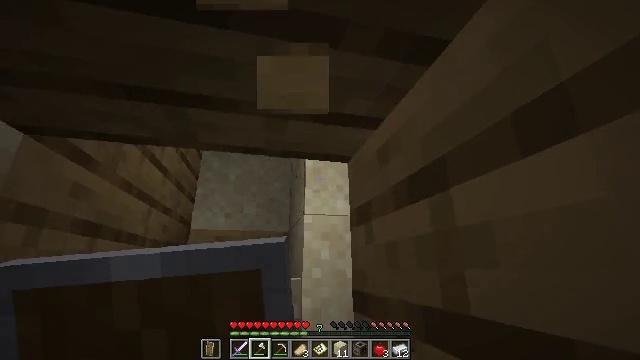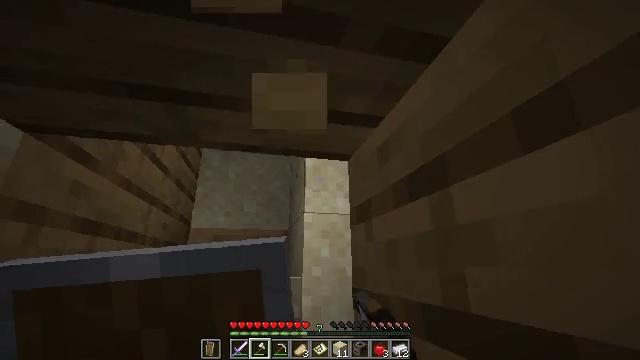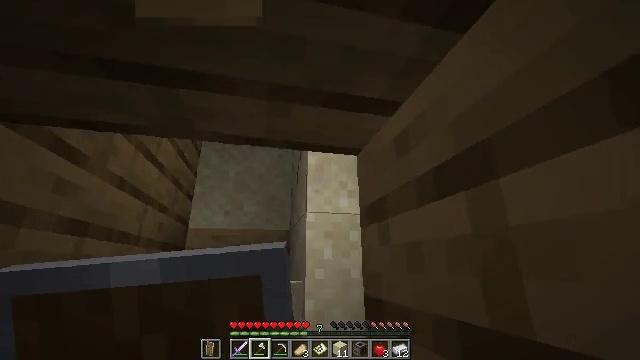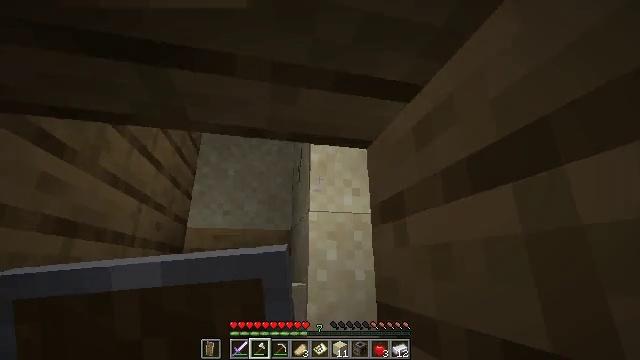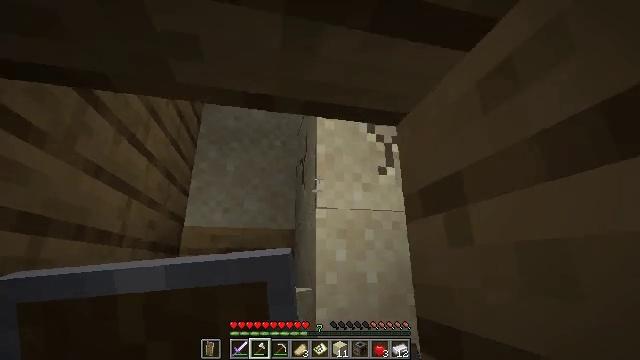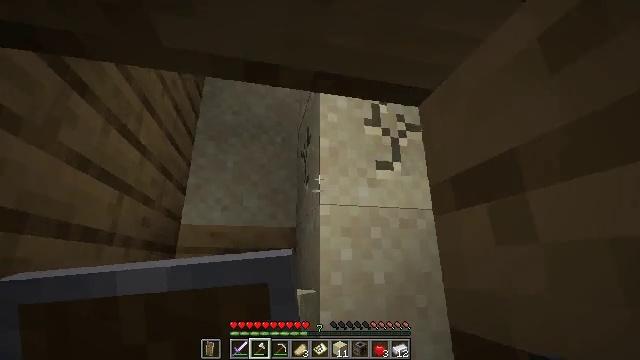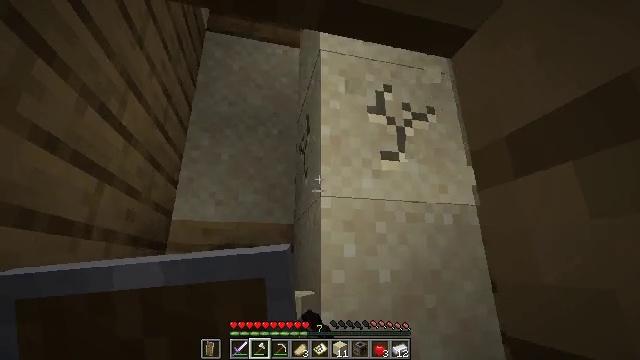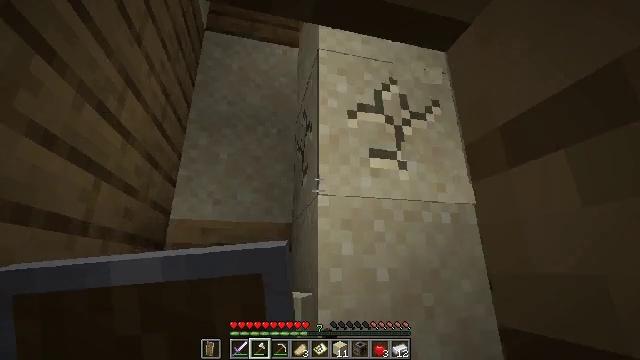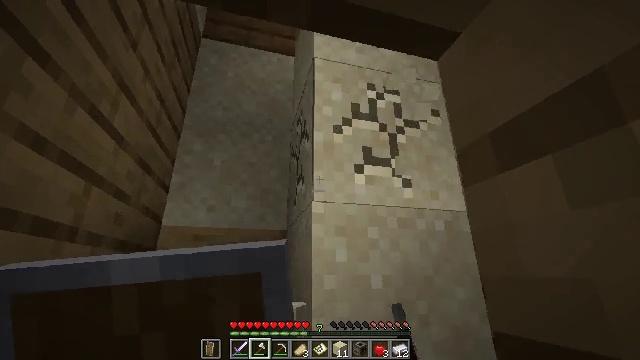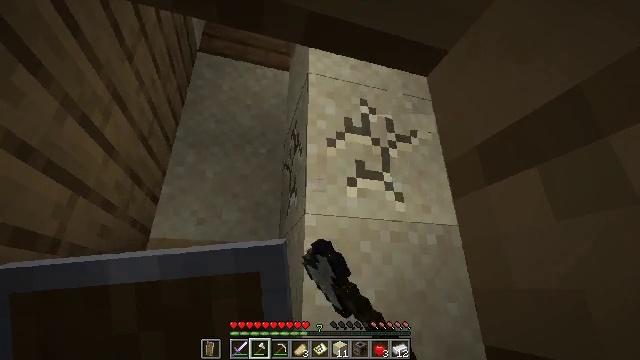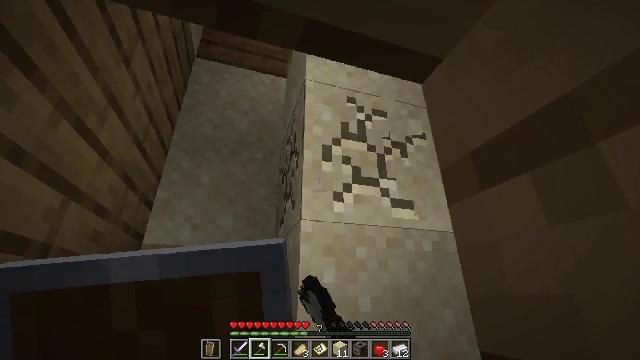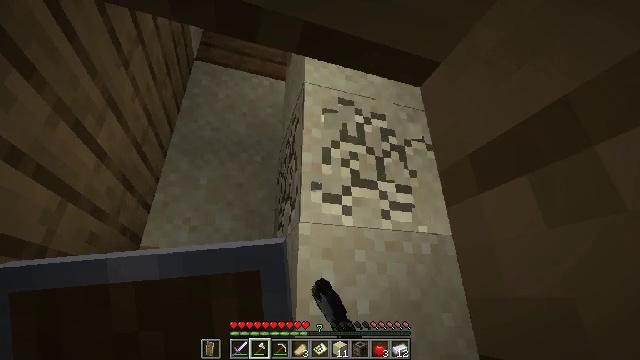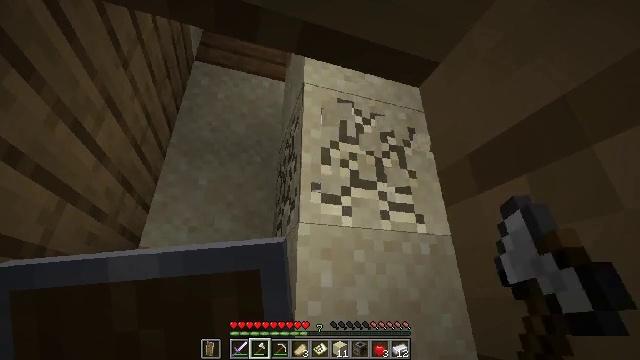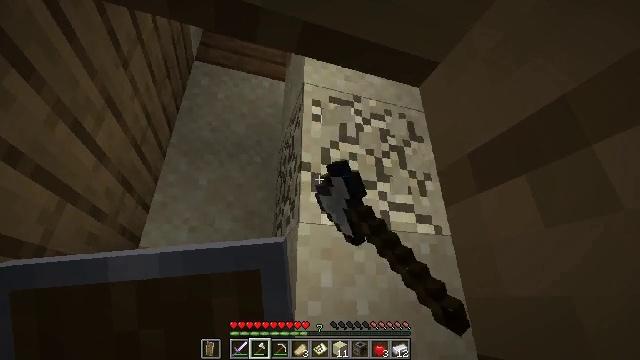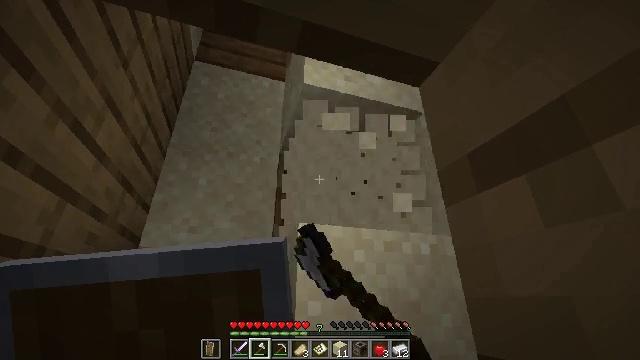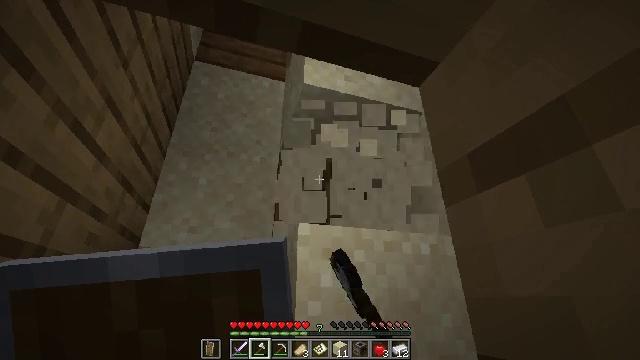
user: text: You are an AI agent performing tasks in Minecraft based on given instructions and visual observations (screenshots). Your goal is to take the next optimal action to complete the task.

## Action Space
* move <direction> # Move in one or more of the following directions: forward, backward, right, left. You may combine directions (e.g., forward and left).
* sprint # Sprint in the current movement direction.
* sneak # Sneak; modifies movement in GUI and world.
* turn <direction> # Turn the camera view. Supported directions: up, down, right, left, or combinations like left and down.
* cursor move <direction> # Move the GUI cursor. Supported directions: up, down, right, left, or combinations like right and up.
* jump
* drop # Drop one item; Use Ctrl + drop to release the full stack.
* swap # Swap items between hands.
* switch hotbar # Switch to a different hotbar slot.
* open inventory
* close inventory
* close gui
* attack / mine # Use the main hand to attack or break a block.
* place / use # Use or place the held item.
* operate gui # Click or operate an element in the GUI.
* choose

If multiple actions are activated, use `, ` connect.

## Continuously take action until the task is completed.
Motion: motion action
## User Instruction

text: Collect sand to make glass.
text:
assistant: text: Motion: attack / mine
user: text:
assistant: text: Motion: move forward, attack / mine
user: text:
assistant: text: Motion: move forward, attack / mine
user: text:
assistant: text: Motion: move forward, attack / mine
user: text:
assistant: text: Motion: move forward, attack / mine
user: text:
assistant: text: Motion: attack / mine
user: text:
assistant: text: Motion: attack / mine
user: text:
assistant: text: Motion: turn right and up, attack / mine
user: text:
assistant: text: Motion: turn right and up, attack / mine
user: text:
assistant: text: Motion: turn up, attack / mine
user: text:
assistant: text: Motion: attack / mine
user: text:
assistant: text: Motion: attack / mine
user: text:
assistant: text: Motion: attack / mine
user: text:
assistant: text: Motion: attack / mine
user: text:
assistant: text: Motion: attack / mine
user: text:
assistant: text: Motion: attack / mine
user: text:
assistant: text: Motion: attack / mine
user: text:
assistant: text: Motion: attack / mine
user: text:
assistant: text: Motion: attack / mine
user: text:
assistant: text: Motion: attack / mine
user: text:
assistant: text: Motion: attack / mine
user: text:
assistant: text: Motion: attack / mine
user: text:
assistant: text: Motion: attack / mine
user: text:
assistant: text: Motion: attack / mine
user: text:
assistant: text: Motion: attack / mine
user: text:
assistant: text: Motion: attack / mine
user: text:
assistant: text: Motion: attack / mine
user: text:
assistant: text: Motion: attack / mine
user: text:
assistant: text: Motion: attack / mine
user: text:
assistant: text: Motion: attack / mine